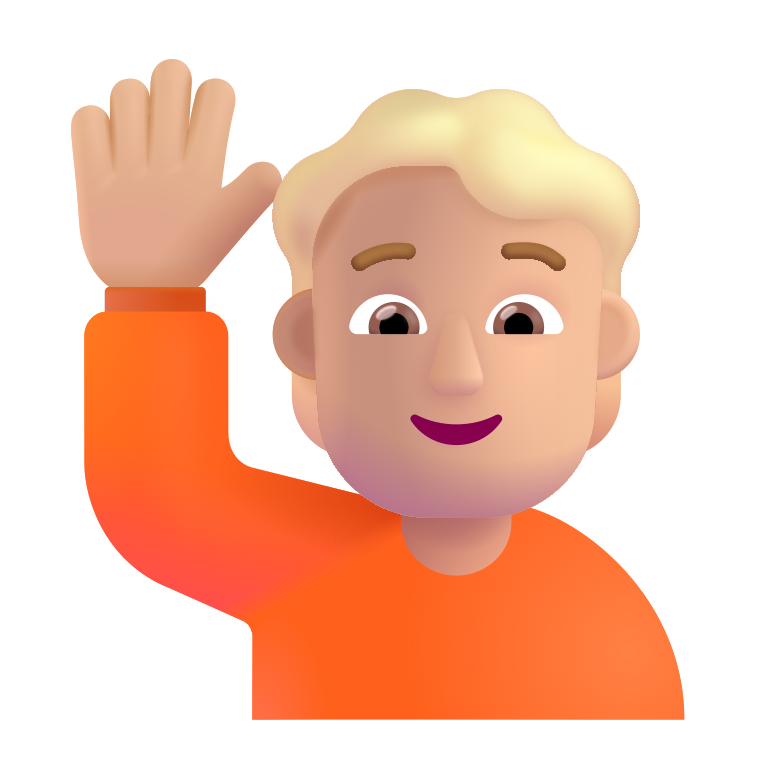
person raising hand color  light